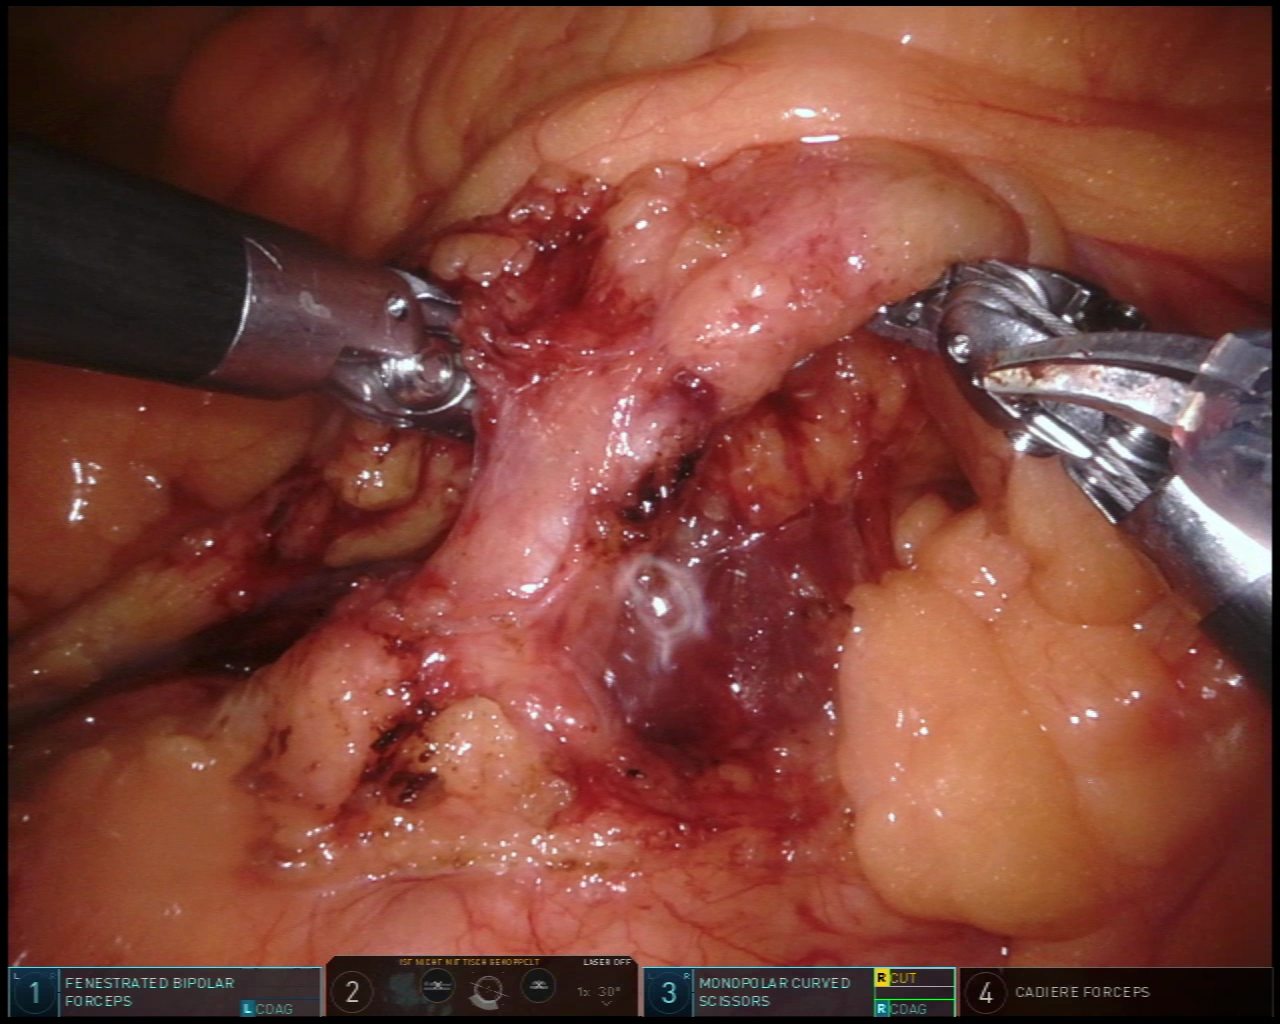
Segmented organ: inferior_mesenteric_artery
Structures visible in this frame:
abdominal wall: no
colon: no
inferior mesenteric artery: yes
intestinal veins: no
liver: no
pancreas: no
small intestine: no
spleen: no
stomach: no
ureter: no
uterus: no
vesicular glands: no